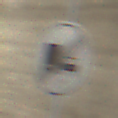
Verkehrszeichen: EndeUeberholverbotKraftfahrzeuge
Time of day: Midday
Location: Roofed (Tunnel)
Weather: NotSpecified
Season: NotSpecified
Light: Natural